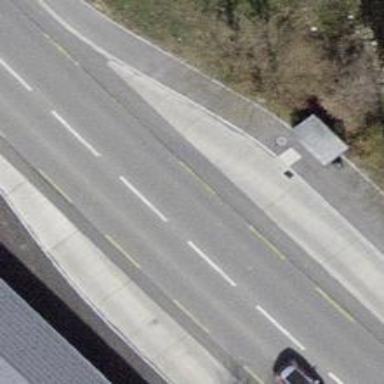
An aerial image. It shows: Bus stop equipped with public transport stop position.